Aerial crown-view tile of a tropical tree (Barro Colorado Island, Panama), acquired 20240918:
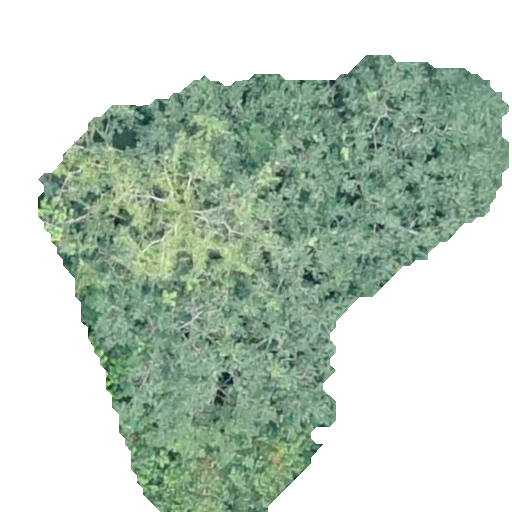
Species: Trattinnickia aspera
GBIF accepted scientific name: Trattinnickia aspera
Crown area: 206.693 m²